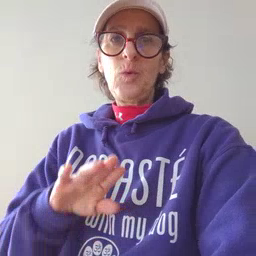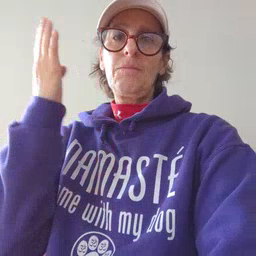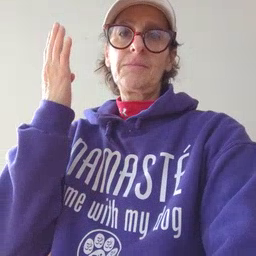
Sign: open